Brain MRI, t1w sequence, axial 2D slice.
Patient: age 27, sex F, weight 90 kg, height 1.9 m
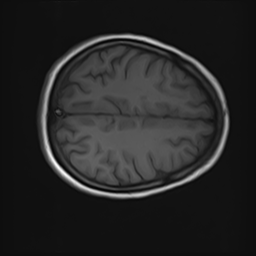